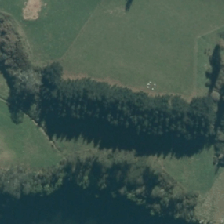
Land cover: grose_broom